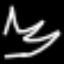
Label: leaf